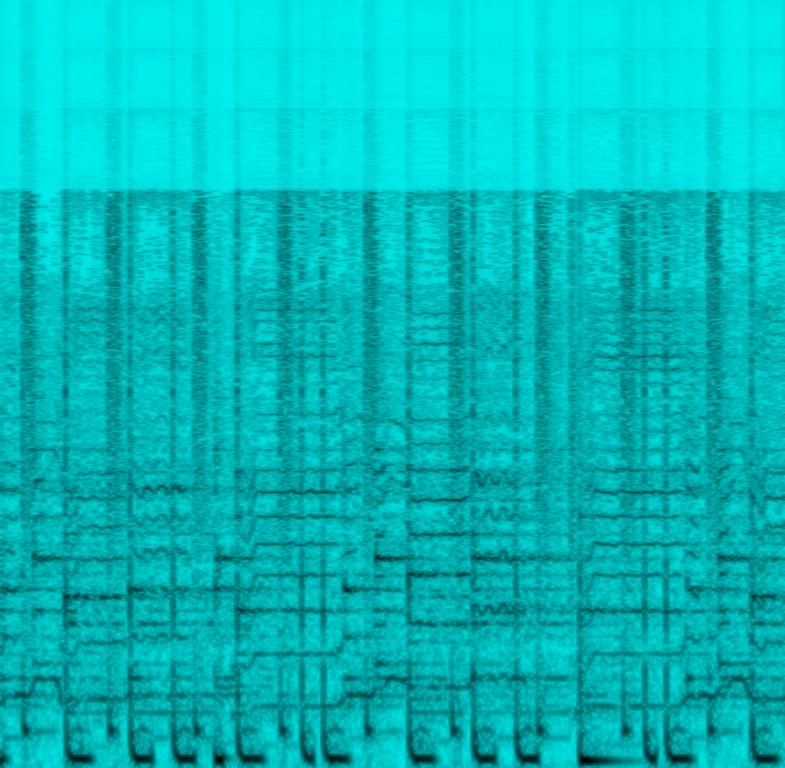
This techno song features a female voice singing only in non-lexical vocables. This is accompanied by programmed percussion. The percussion pauses after one and a half bars. It plays again after half a bar in an eighth note pattern. A synth plays a melody that is the same as that of the voice. The melody is repetitive. This song has a happy mood. This song can be played in a club.